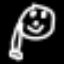
Label: frog